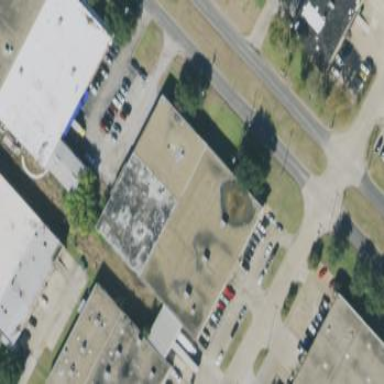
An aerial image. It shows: Warehouse.